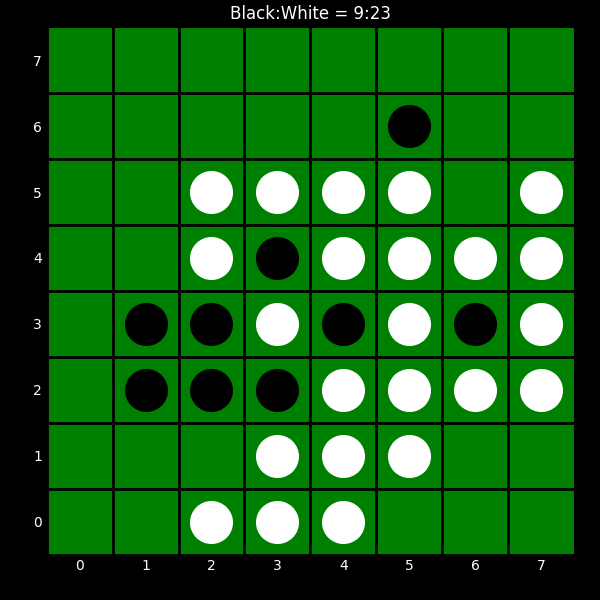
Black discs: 9
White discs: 23